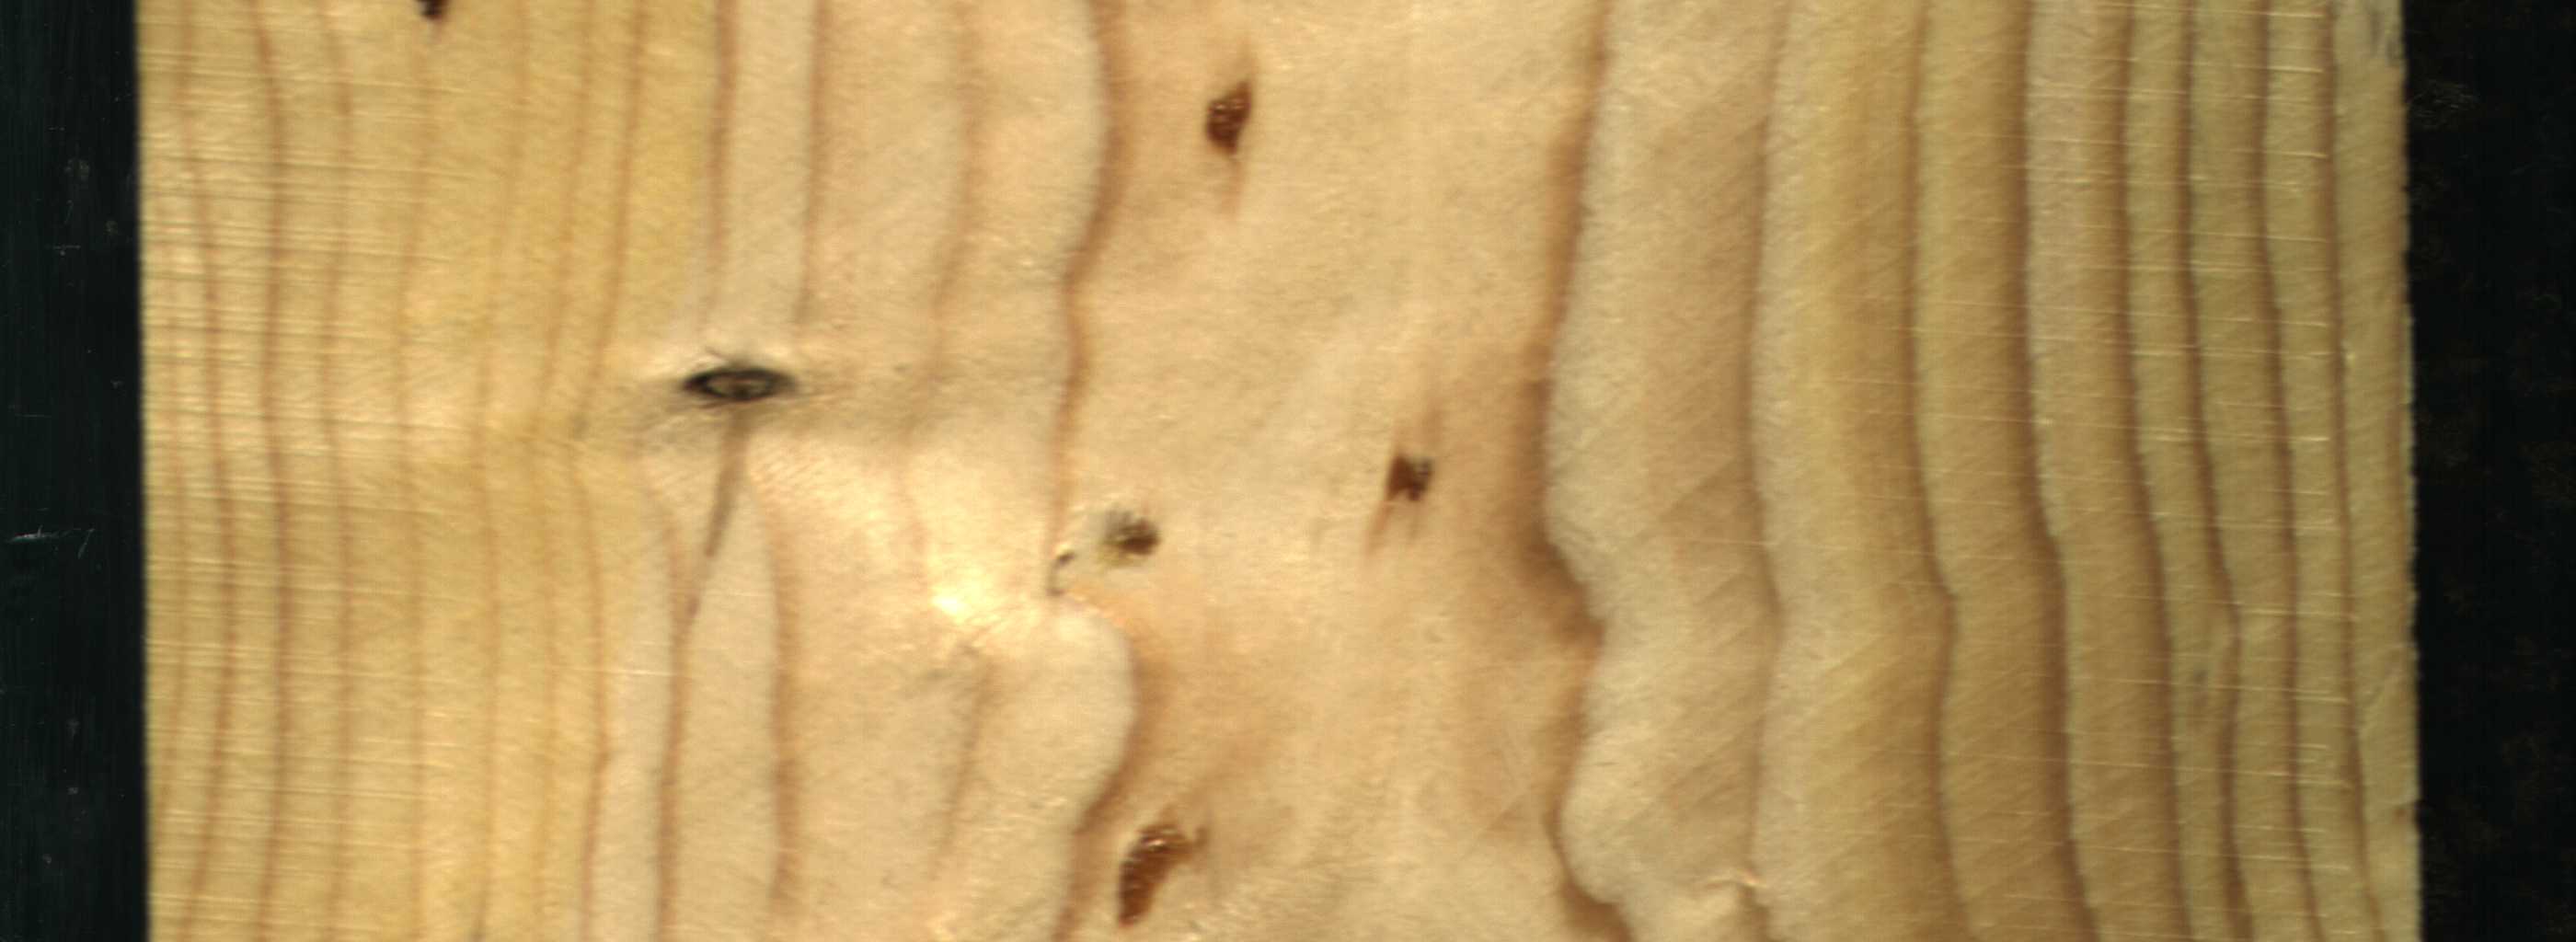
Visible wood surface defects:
resin
resin
resin
resin
resin
Dead_Knot